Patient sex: M
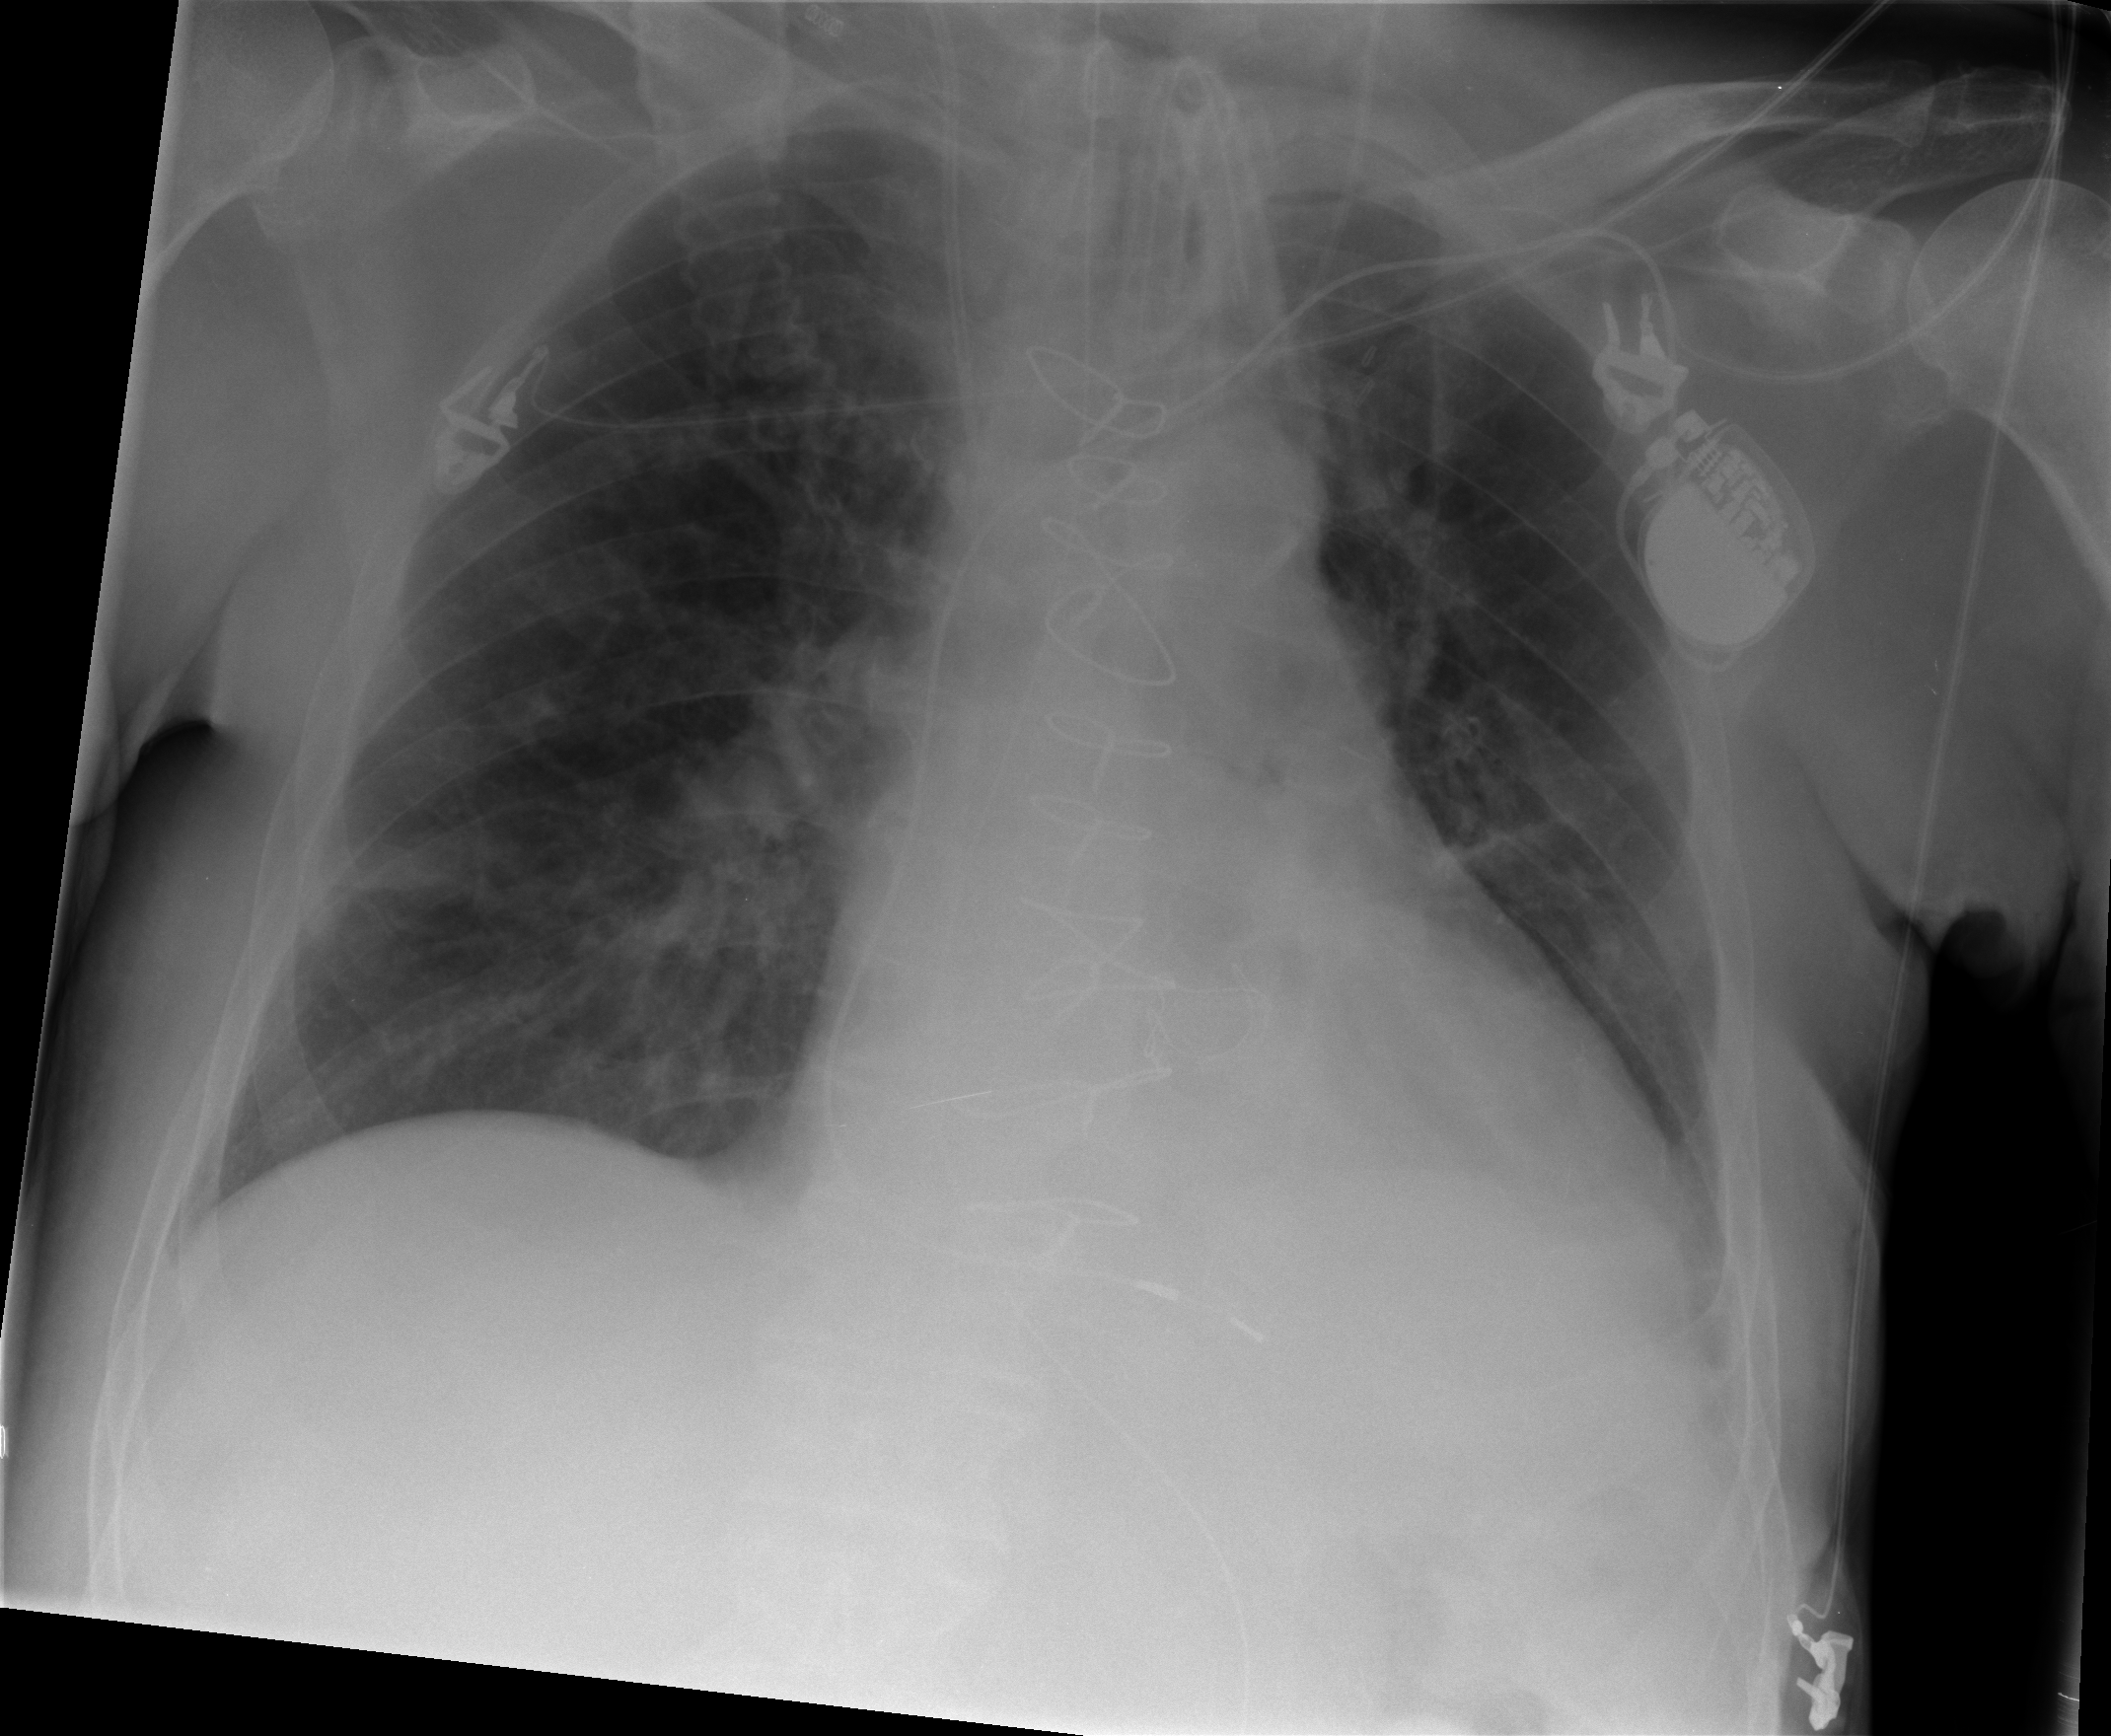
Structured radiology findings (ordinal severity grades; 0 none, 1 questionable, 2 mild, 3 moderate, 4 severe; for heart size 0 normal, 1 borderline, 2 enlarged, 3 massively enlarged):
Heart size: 2
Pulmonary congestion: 2
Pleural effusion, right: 0
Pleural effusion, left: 0
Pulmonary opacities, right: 0
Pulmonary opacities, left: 0
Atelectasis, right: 2
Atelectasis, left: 2